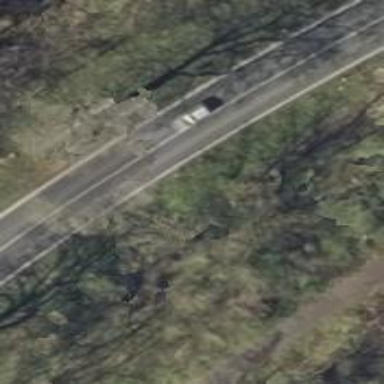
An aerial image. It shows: Asphalt road classified as primary highway.